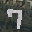
Label: 7